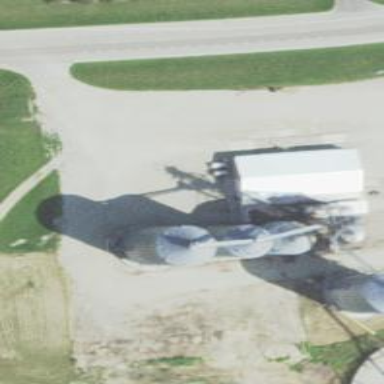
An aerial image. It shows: Silo.